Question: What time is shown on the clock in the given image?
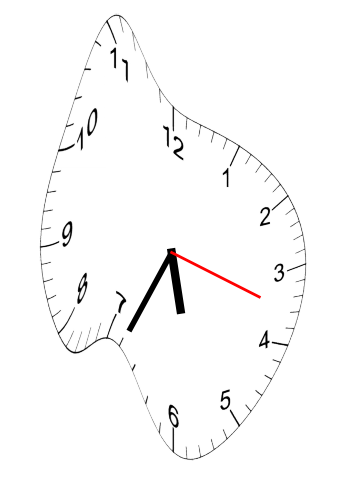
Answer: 05:34:18